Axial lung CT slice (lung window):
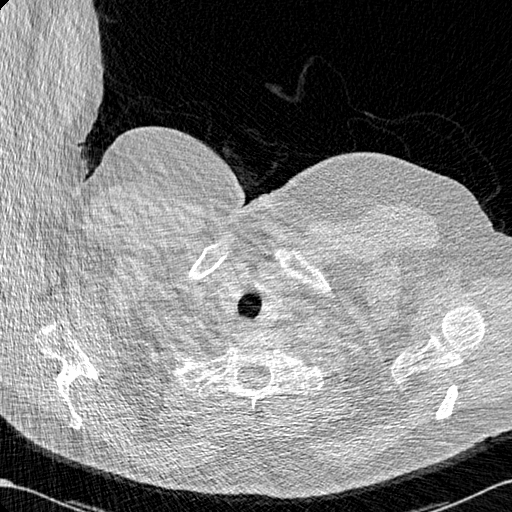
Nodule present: no